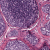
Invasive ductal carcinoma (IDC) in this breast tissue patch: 0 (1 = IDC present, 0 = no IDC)